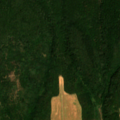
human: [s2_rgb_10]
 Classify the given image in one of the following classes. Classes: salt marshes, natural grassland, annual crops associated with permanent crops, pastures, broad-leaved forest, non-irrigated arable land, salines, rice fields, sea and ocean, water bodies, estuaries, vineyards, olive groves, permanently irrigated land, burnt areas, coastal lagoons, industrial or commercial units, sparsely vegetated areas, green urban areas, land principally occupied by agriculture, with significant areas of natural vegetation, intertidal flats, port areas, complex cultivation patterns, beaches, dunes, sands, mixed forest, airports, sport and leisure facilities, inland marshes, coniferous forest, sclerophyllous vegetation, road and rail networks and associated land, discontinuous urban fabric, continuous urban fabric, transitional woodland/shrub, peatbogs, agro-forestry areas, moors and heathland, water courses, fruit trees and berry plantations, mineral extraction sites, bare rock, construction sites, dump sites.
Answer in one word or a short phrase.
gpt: non-irrigated arable land, land principally occupied by agriculture, with significant areas of natural vegetation, broad-leaved forest